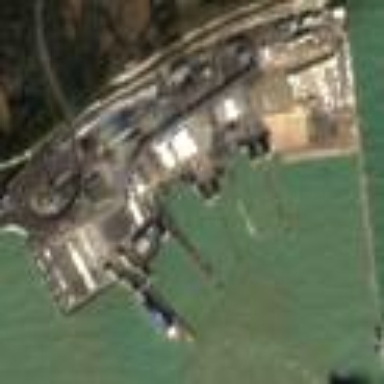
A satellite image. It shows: Industrial area designated for port activities.